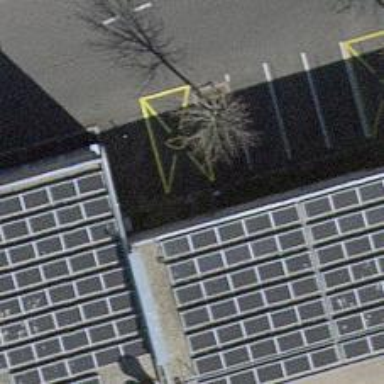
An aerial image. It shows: Charging station.